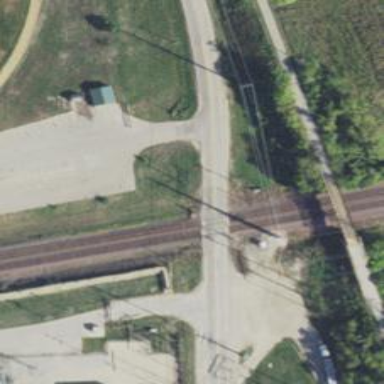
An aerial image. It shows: Level crossing along the railway.